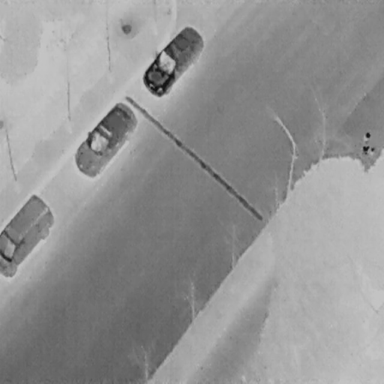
There are three Cars in the infrared image.